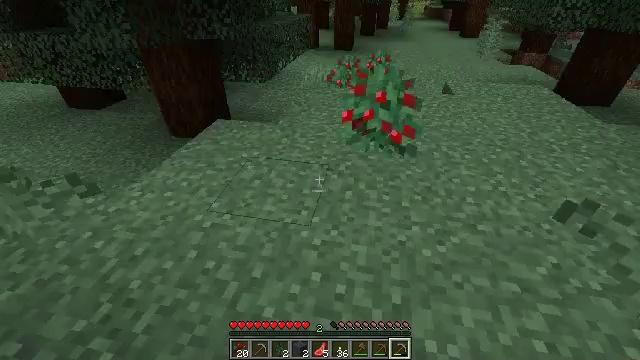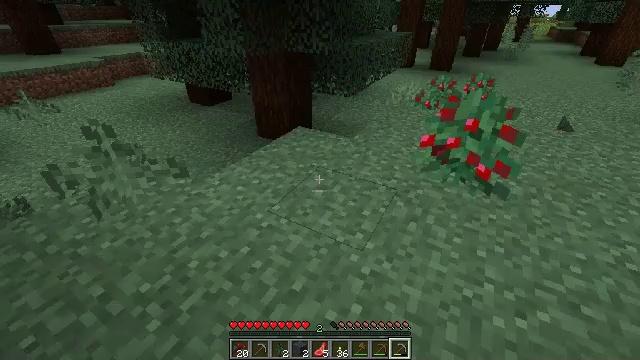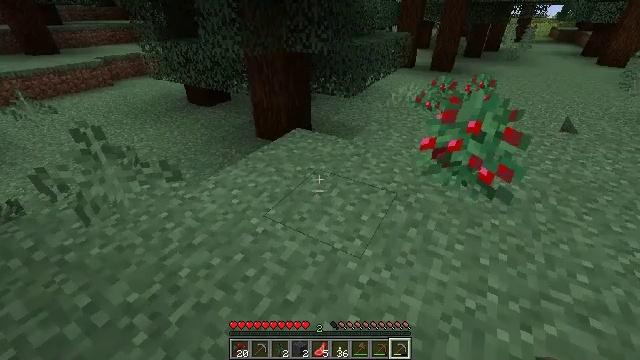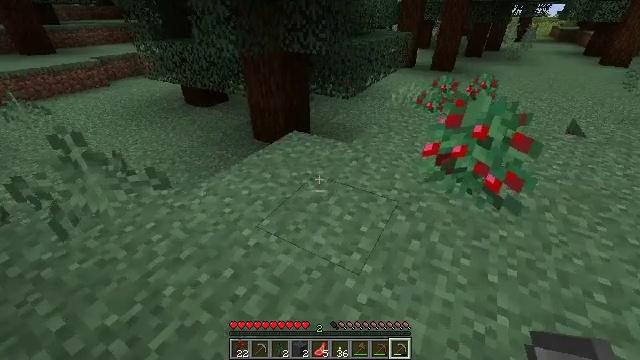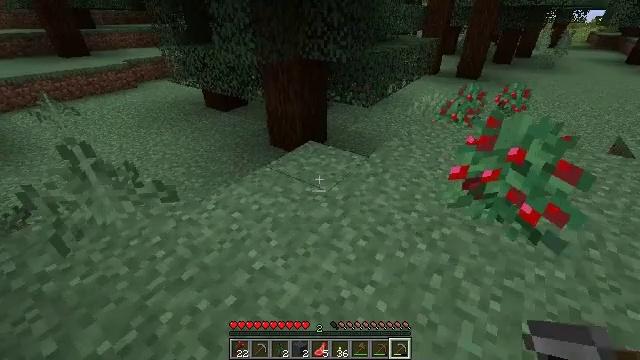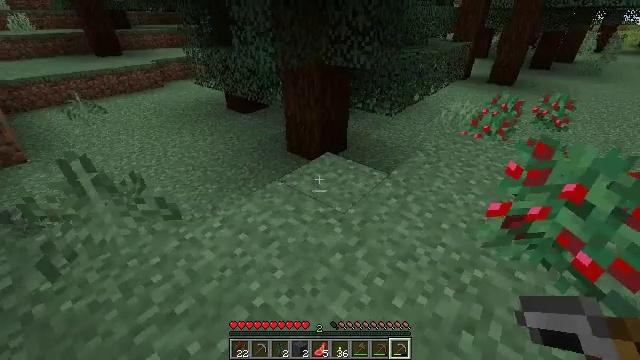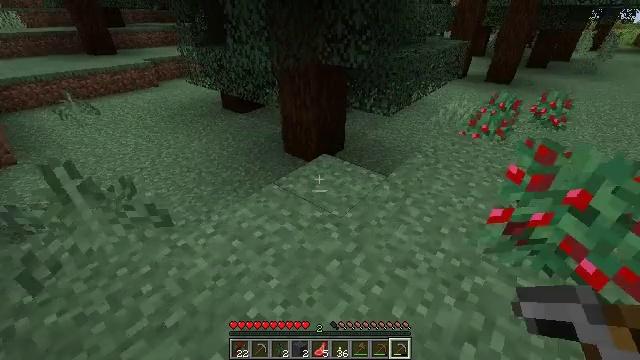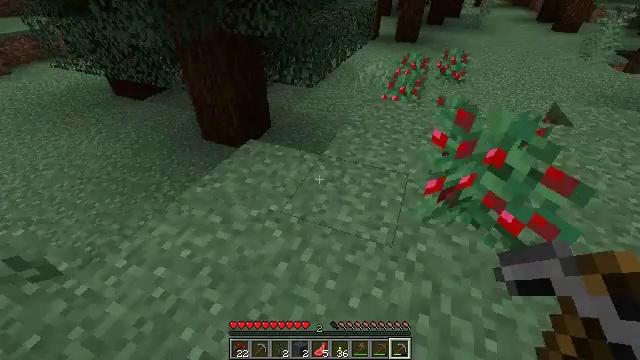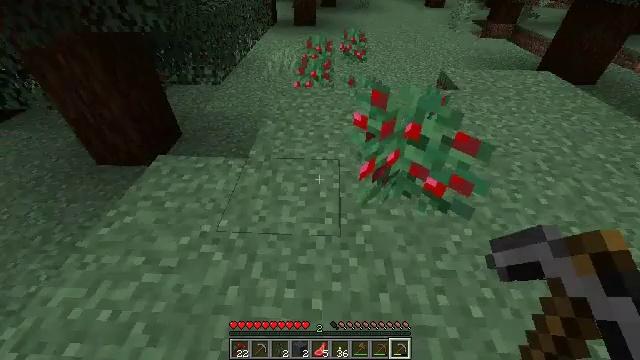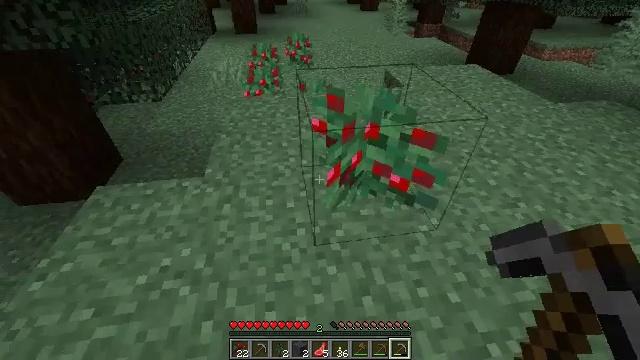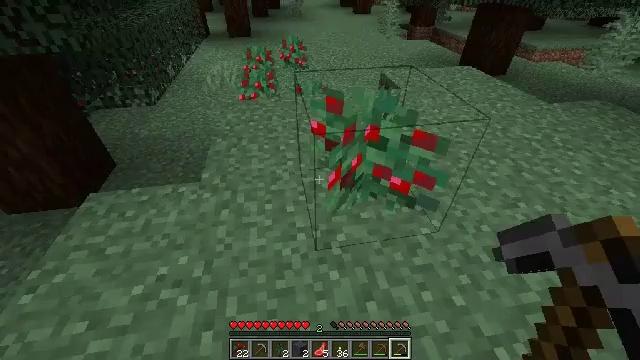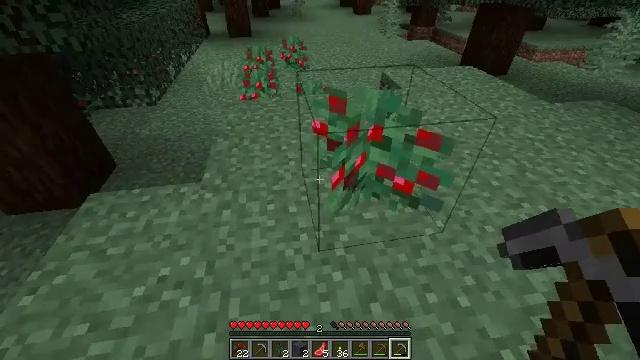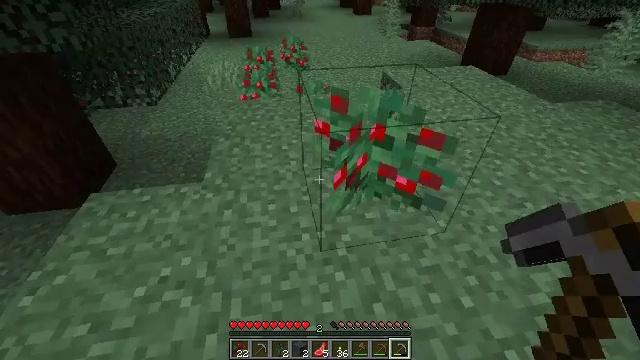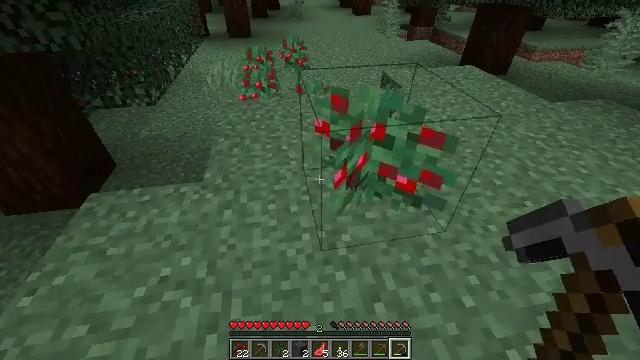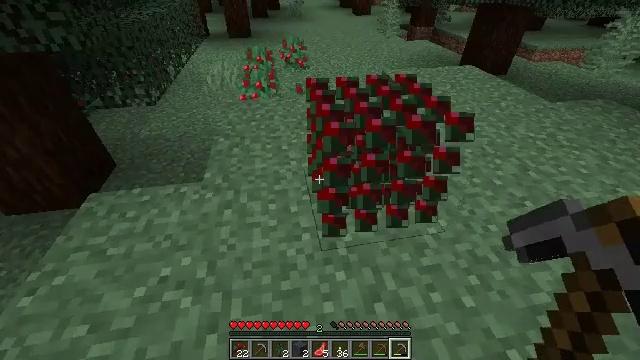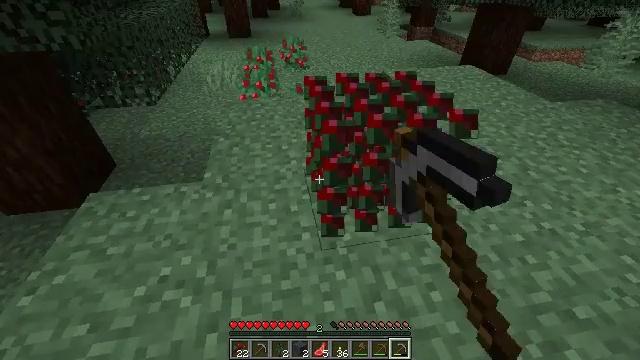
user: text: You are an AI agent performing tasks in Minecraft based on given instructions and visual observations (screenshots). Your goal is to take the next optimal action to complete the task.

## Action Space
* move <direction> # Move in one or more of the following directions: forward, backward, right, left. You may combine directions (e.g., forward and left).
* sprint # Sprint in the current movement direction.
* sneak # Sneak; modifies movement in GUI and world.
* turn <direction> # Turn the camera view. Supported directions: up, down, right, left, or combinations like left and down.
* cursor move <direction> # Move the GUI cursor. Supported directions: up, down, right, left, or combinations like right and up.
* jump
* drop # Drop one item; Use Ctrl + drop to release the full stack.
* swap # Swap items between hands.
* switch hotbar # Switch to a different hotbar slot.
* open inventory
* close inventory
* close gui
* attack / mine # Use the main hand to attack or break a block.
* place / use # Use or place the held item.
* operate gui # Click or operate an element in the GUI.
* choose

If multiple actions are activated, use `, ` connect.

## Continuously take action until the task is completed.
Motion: motion action
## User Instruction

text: Gather materials from the sweet berry bush.
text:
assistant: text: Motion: move forward, turn left and up
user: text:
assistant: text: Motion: move forward
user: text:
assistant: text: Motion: move forward
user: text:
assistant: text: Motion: move forward, turn left
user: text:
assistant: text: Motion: move forward, turn left
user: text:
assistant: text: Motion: move forward
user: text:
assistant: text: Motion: move forward, turn right and down
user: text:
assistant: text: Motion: turn right and down
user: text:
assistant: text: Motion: turn right
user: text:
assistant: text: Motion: turn right
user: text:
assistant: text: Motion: no_op
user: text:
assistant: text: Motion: no_op
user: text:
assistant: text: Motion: no_op
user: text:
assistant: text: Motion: attack / mine
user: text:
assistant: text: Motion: attack / mine
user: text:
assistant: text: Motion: attack / mine
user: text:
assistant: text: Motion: move forward
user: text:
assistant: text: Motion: move forward, turn left and up
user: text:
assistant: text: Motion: move forward, turn left and up
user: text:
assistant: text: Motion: move forward, turn left and up
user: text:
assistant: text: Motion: move forward, turn up
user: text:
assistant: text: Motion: move forward
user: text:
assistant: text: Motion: move forward
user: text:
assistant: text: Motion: move forward, turn right
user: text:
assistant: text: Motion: move forward, turn right and down
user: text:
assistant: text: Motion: move forward, turn down
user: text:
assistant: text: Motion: move forward, turn right
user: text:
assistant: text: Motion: move forward, turn right
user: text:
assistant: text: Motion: move forward
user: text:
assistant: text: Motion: move forward